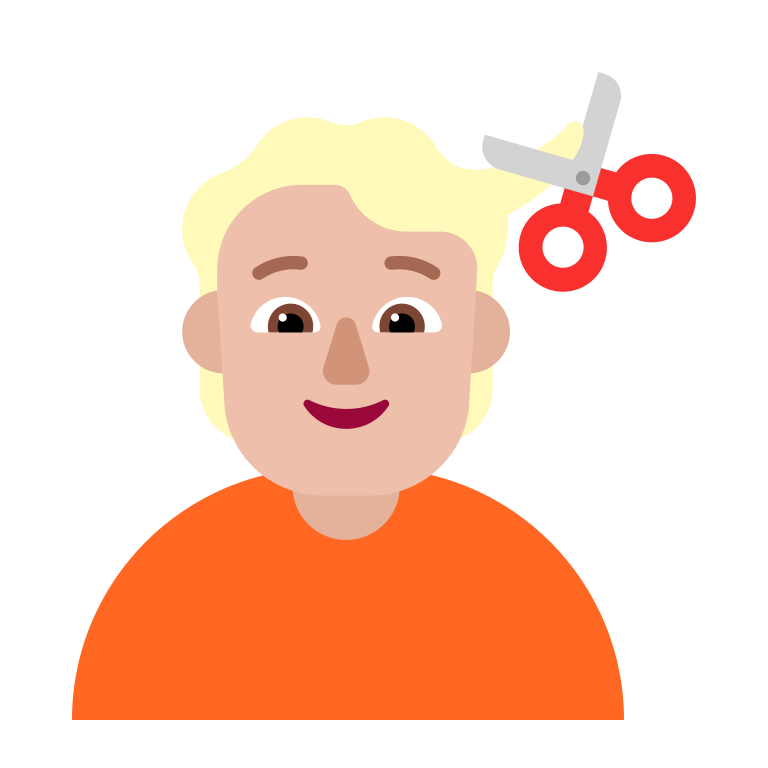
person getting haircut flat  light